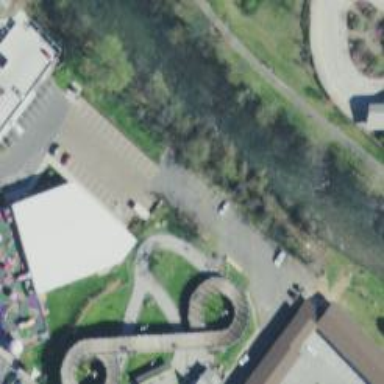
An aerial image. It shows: Gokart raceway.